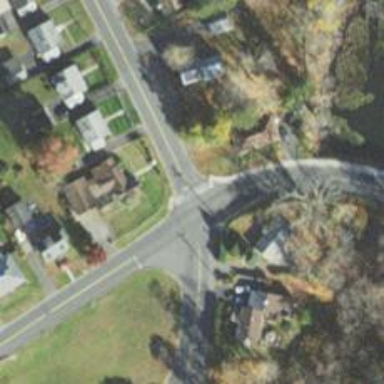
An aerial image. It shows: Marked road crossing.